Aerial crown-view tile of a tropical tree (Barro Colorado Island, Panama), acquired 20250715:
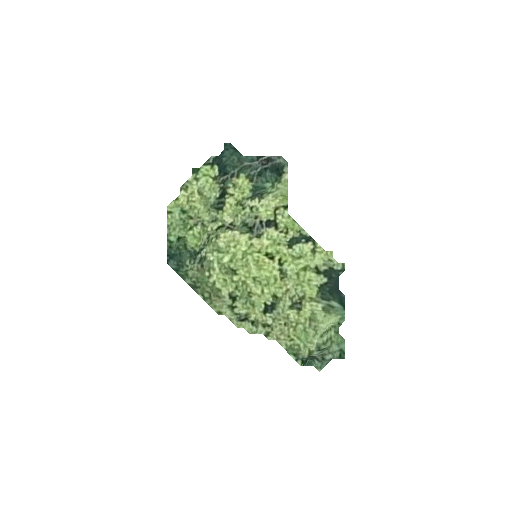
Species: Luehea seemannii
GBIF accepted scientific name: Luehea seemannii
Crown area: 36.536 m²